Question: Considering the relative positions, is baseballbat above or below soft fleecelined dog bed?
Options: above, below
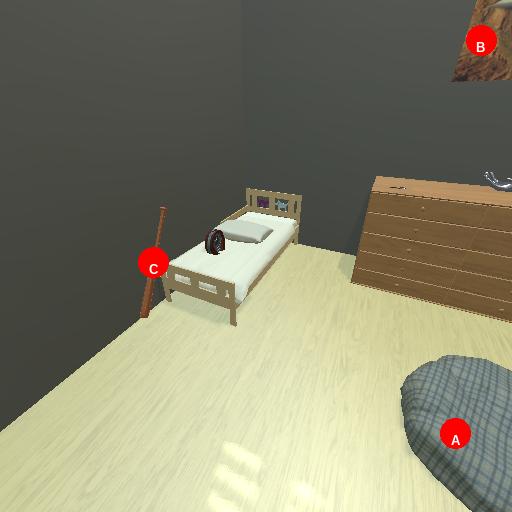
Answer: above